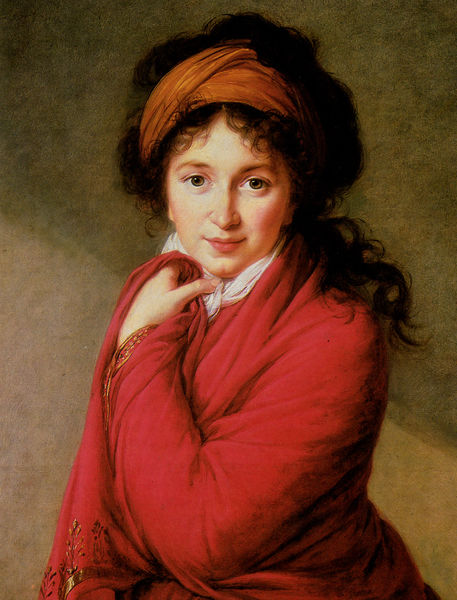
Titel: La Comtesse Golovine
Künstler: Élisabeth Vigée Le Brun
Standort: Birmingham (West Midlands)
Institution: Barber Institute of Fine Arts
Schlagwörter: blau, dunkel, gemälde, hand, haut, kopf, körper, schatten, umhang, weiß, gelb, grün, mädchen, ocker, sitzen, braun, daumen, ellbogen, finger, frankreich, frau, frisur, geste, grau, haar, hell, hintergrund, kleid, licht, mund, nase, ohr, orange, pastell, renoir, schwarz, stirn, blick, dame, rot, schal, tuch, beige, malerei, muster, ornament, alt, hemd, jacke, jung, wand, arm, augen, band, blass, bluse, falten, gesicht, inkarnat, kleidung, kragen, stirnband, ärmel, bild, bildnis, blicken, hals, hände, portrait, porträt, schauen, öl, schlank, auge, bestickt, fransen, gewand, gold, haare, halbfigur, mantel, sitzend, stickerei, stoff, tücher, decke, kind, klassizismus, mutter, saum, augenbrauen, borte, brustbild, brünett, en face, england, frontal, hübsch, kinn, lippe, lippen, locke, locken, madame, prinzessin, prtrait, rokoko, rosa, sanft, scheitel, schulter, schön, pony, lächeln, taille, dutt, klar, wangen, liebe, modell, halsband, haltung, backen, haarband, ölgemälde, falte, kopftuch, realistisch, locen, brauen, brun, face, foulard, halstuch, pupillen, floral, gerade, starr, verzierung, goya, maler, malerin, mimik, muse, morgenmantel, robe, lichteinfall, faltenwurf, junge frau, edel, stofflichkeit, teint, wange, augenbraue, ellenbogen, model, selbstporträt, stola, geschlossen, wimpern, tor, pink, lachen, schwarze haare, schwarze, froh, bruan, orient, orientalisch, bedeckt, blanc, lockig, selbstbildnis, intensiv, bürgertum, ehefrau, künstlerin, rosig, anschauen, gedreht, tracht, diagonal, musterung, gestus, selbstportrait, frontalansicht, verliebt, hüfte, bürgerlich, rouge, gebunden, backe, bleich, rötlich, lichtquelle, fröhlich, blickkontakt, rotes tuch, hans, stickereien, freundlich, femme, weich, empire, schüchtern, maria, david, frieren, tunika, geliebte, kopfschmuck, turban, verspielt, contraste, brau, cheveux, verzierungen, gucken, haartracht, natürlich, anmut, geschlungen, junges mädchen, europa, gewickelt, anblicken, glücklich, verziehrung, kauffmann, keck, schmucklos, harre, haarlocke, brünette, schwarzhaarig, verhüllen, rotes kleid, réalisme, haartuch, mur, jeune, buste, orientalisme, s-form, kopfband, freundin, abwinklung, bekannte person, bildins, blidnis, braune augen, geradeaus, haarlocken, harrband, kaschmir, körperbetont, rosik, rot frau porträt, rot tuch frau blick hand jung, roter umhang, rusch, schlafanzug, schmunzeln, turquoise, vigée-lebrun, wangenrouge, zufreiden, mentel, fond, vetements, er, graff, jolie, weißes halstuch, kopfband orange, passion, bouclés, espagnole, blancv